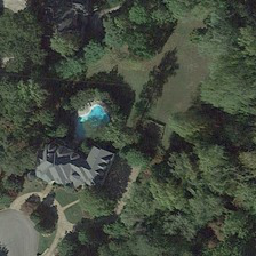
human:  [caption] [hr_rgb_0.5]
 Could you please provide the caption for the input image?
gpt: There is a blue pond in front of a grey building.

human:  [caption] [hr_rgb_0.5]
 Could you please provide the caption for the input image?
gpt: There is a blue swimming pool in front of the gray building.

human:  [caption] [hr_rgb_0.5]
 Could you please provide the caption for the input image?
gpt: There are many big trees around the swimming pool.

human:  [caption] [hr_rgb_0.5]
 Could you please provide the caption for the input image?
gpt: Swimming many many big trees.

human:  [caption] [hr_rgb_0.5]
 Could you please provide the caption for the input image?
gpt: a lot of big trees around a poor swim.